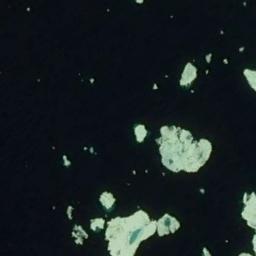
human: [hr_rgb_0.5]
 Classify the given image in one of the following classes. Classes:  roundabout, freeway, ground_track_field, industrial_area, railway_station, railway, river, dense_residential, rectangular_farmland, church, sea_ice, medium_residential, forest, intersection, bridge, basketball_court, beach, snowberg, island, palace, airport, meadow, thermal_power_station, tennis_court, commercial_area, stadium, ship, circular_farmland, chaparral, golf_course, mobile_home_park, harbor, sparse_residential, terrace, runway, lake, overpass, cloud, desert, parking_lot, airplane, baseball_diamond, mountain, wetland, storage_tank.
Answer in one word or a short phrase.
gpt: sea_ice